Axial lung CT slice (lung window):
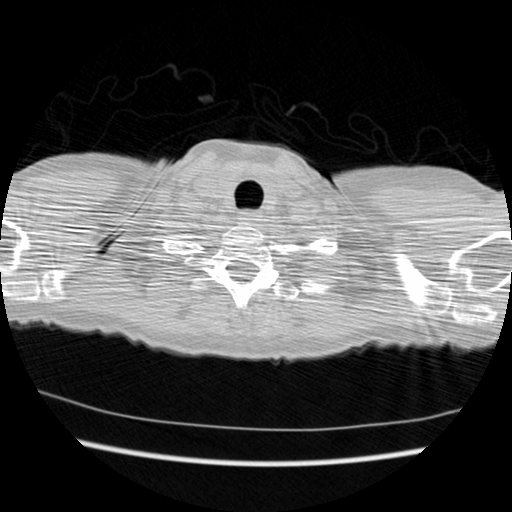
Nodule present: no